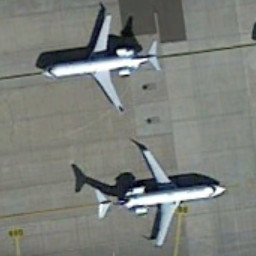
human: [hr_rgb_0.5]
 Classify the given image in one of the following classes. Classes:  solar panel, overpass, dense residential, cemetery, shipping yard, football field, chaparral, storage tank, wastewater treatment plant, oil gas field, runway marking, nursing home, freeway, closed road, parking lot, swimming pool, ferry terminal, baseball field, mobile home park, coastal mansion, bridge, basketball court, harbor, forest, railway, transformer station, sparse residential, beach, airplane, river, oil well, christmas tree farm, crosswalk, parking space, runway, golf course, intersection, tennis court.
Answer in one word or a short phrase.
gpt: airplane